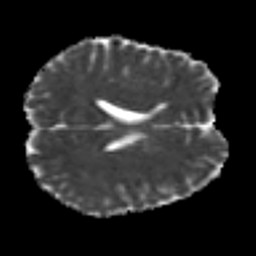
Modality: MD
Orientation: axial
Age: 27
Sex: female
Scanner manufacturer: siemens
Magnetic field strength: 3 T
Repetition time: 7 s
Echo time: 0.0926 s